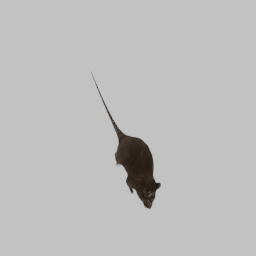
Label: animals